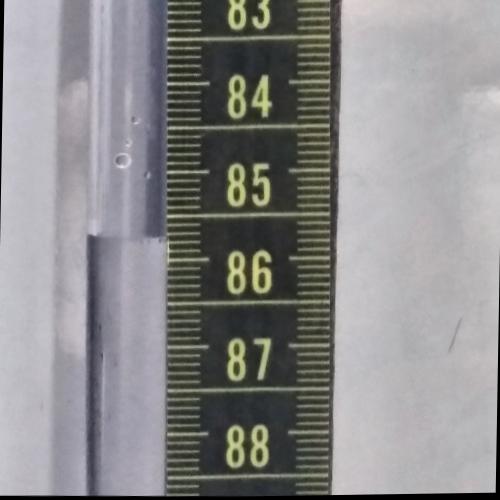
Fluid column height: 85.7 cm